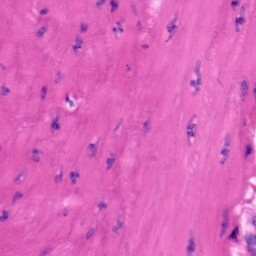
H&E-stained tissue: Skin